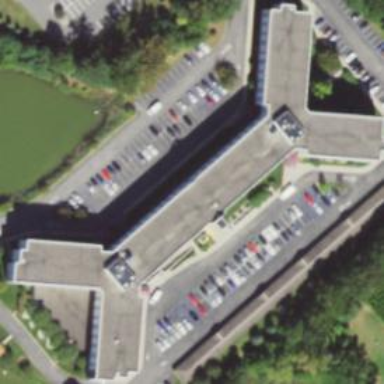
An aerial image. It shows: Nursing home building.